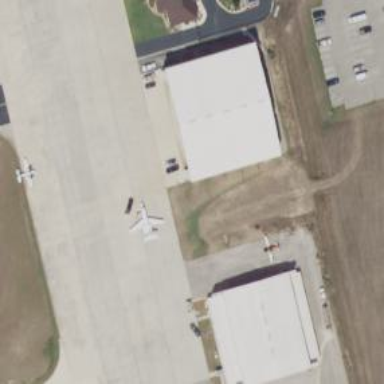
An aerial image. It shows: Hangar building at the airport.